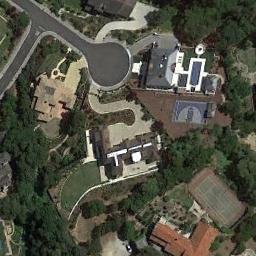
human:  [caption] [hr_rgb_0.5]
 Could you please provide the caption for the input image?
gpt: Many buildings are beside the tennis courts .

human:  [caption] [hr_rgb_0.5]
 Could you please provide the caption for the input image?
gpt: Tennis court in the middle of a residential area surrounded by trees .

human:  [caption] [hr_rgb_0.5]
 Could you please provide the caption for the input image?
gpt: The tennis court is on the grass next to some buildings and trees .

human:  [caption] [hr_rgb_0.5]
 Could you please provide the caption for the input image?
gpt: Two white cars were driving on the road beside the tennis court .

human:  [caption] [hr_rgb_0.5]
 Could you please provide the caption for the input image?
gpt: There are many green trees and some buildings near the tennis court .